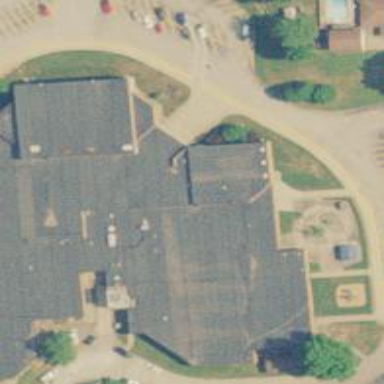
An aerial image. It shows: School.